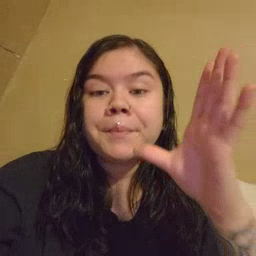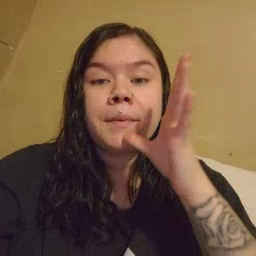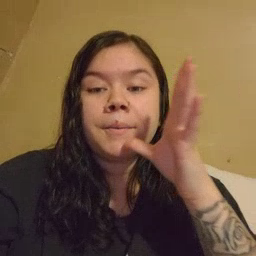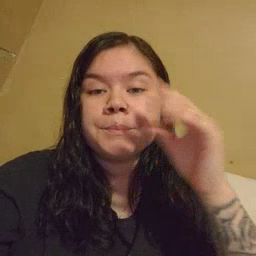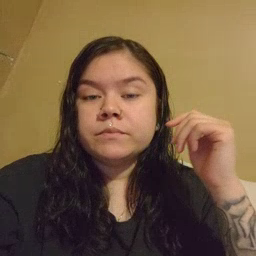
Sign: mom